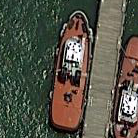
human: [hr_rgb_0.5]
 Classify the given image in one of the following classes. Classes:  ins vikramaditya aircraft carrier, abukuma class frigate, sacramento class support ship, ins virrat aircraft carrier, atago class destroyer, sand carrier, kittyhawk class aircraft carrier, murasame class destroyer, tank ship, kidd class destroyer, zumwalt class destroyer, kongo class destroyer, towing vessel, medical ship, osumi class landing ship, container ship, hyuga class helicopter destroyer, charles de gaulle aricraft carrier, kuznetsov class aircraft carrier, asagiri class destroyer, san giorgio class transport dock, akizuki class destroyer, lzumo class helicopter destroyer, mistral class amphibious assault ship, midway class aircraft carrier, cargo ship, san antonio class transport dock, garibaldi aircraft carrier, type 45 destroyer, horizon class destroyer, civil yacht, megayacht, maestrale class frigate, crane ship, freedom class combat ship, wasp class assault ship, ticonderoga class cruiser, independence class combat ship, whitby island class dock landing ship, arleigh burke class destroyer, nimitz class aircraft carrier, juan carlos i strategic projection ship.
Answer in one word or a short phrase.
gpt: Towing vessel